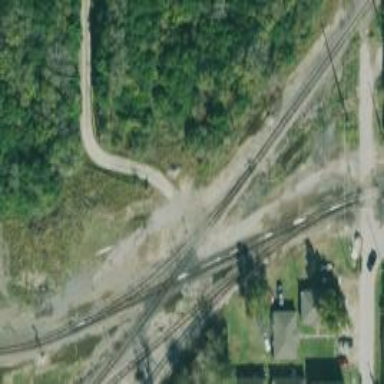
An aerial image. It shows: Railway level crossing.